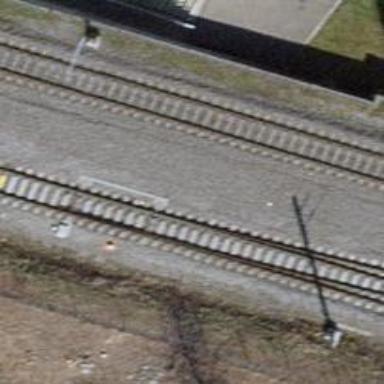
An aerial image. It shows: Railway switch.